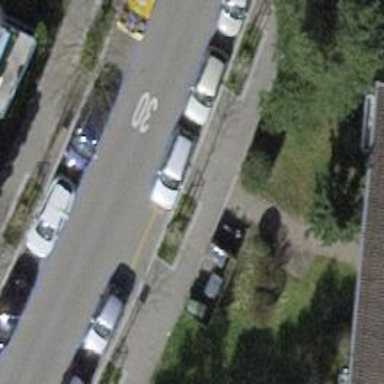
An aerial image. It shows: Bicycle parking area with racks.